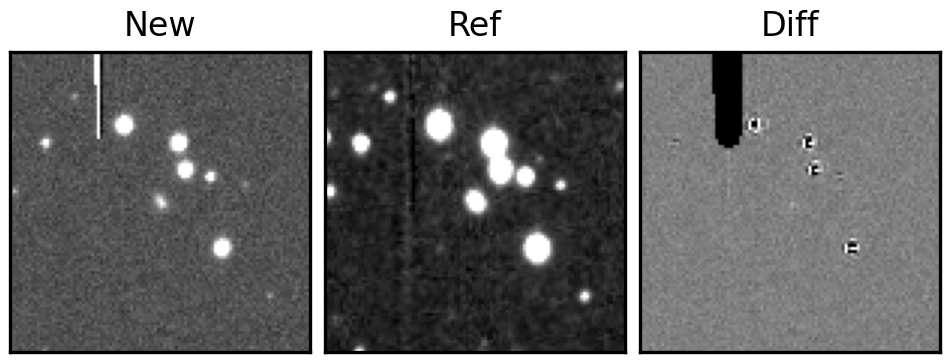
Label: real